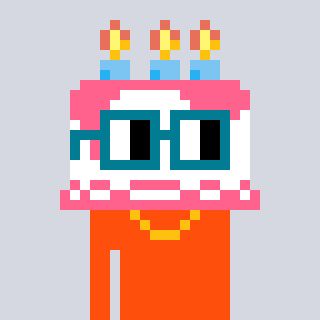
a pixel art character with square dark green glasses, a cake-shaped head and a orange-colored body on a cool background